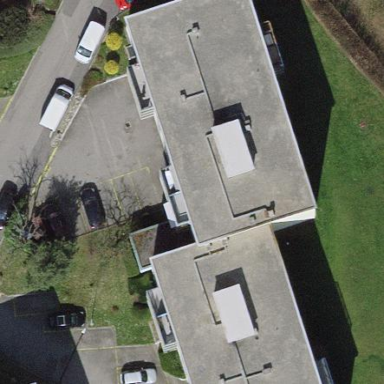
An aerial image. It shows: Hipped roof apartment building.